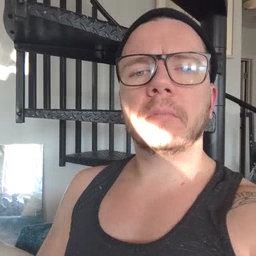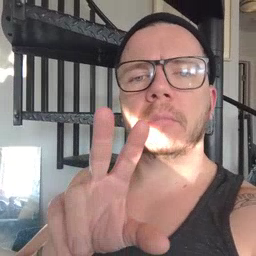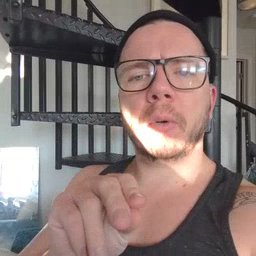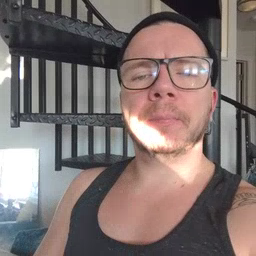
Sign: no